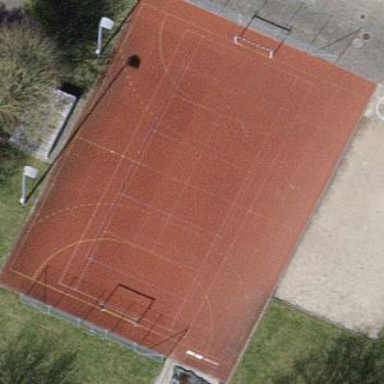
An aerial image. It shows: Pitch for leisure activities.